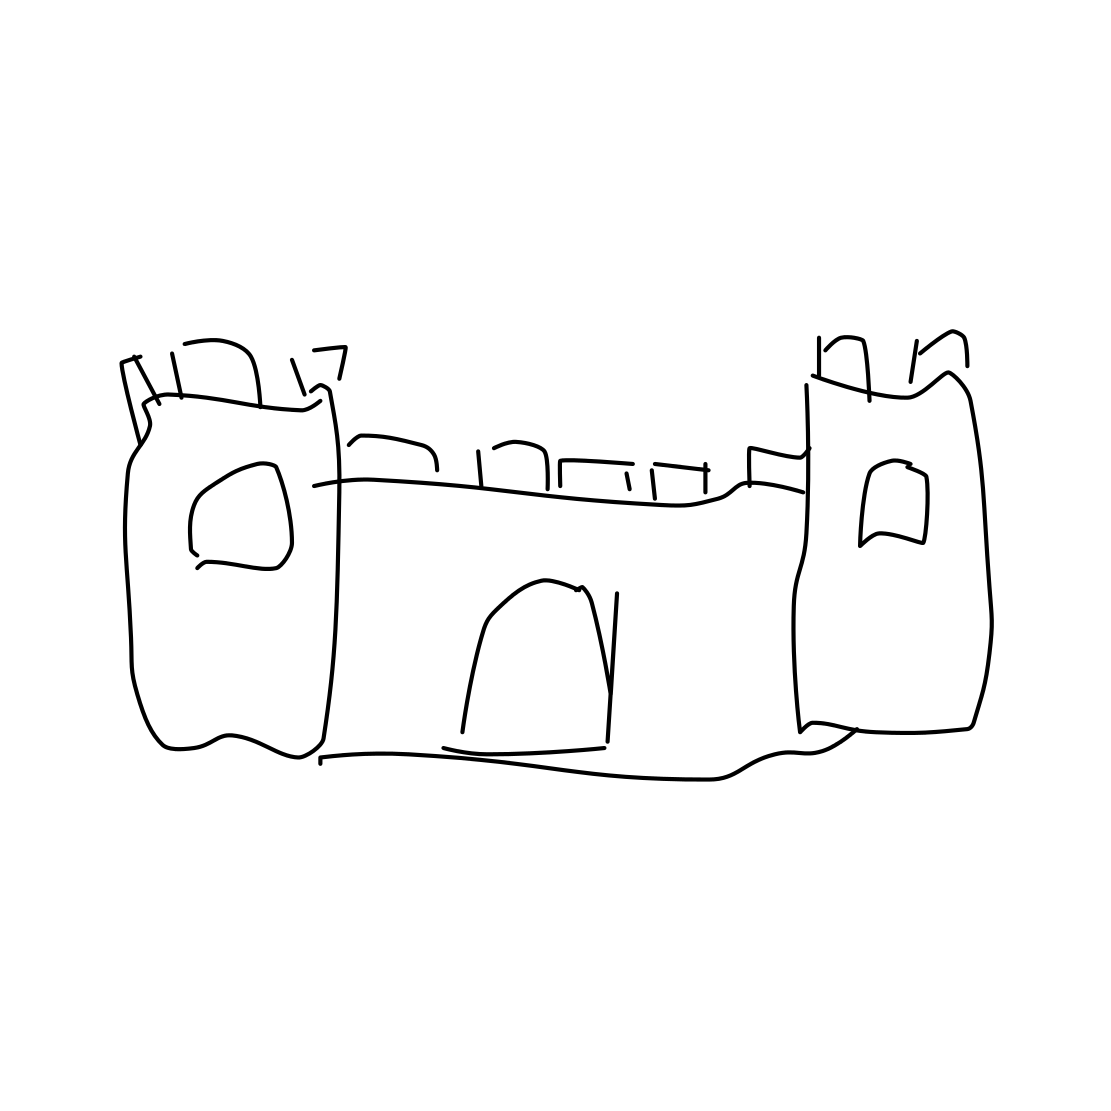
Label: castle